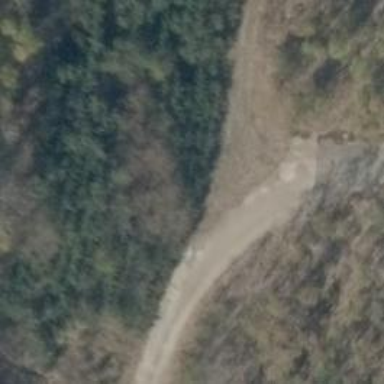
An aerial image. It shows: Gravel track with grade2 tracktype.